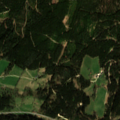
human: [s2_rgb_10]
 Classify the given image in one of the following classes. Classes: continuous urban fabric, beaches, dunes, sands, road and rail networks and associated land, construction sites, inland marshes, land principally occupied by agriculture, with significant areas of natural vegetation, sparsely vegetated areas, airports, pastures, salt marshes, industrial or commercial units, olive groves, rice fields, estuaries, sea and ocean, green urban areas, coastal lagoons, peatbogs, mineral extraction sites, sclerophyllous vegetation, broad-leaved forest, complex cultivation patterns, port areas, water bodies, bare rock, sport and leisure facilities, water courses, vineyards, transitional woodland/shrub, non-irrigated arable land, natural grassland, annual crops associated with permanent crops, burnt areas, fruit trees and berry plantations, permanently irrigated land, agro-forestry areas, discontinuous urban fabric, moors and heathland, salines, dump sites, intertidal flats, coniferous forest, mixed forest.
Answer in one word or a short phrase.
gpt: pastures, land principally occupied by agriculture, with significant areas of natural vegetation, coniferous forest, mixed forest